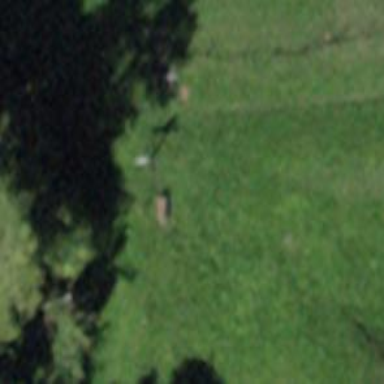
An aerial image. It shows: Historic wayside cross.